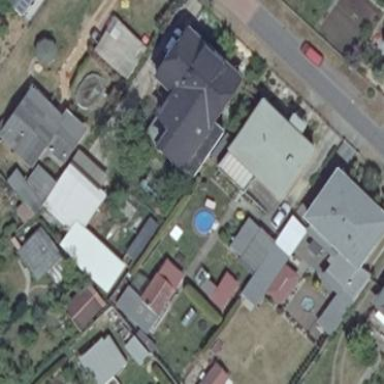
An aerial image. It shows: Simple house.